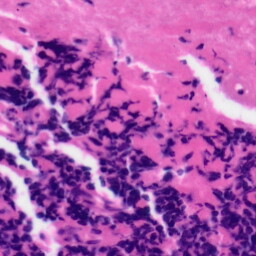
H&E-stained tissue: Tonsil